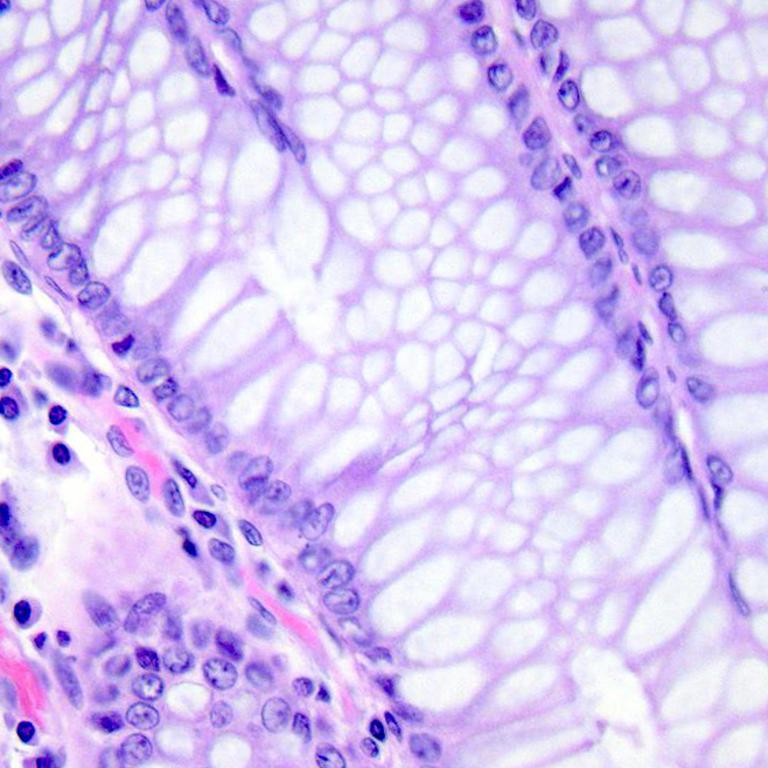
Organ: colon
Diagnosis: benign